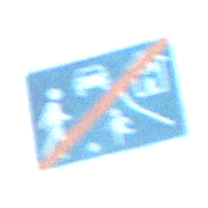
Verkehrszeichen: EndeVerkehrsberuhigterBereich
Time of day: MorningAfternoon
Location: Outdoor (Nature)
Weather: Clear
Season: NotSpecified
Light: Natural